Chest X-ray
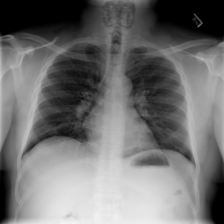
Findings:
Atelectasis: negative
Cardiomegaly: negative
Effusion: negative
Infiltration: negative
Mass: negative
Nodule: negative
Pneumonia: negative
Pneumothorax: negative
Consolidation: negative
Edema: negative
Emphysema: negative
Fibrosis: negative
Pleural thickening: negative
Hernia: negative